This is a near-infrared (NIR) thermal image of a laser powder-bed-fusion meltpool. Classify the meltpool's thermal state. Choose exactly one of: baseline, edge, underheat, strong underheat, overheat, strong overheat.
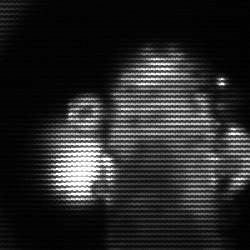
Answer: strong underheat